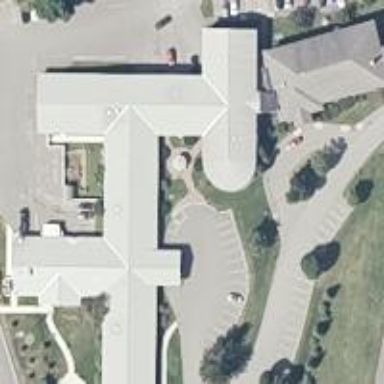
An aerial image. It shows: Building that serves as nursing home.